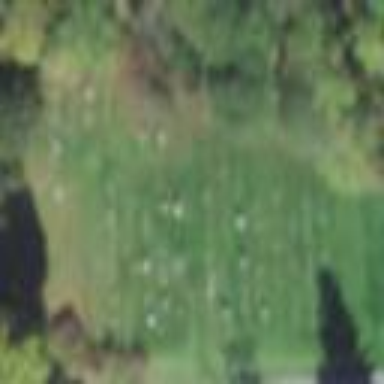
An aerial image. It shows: Cemetery.